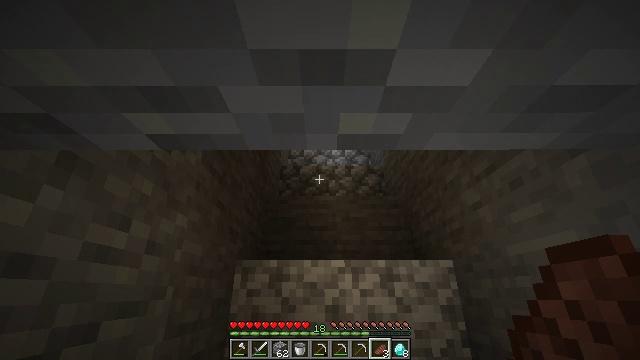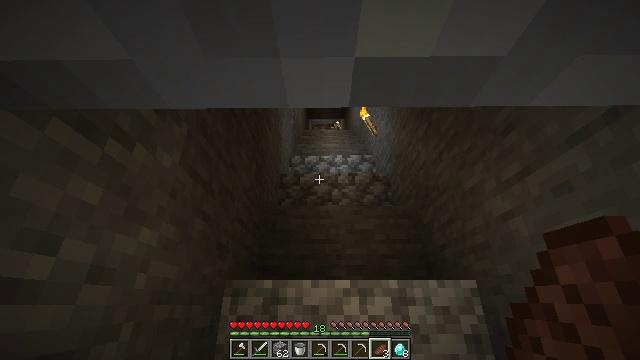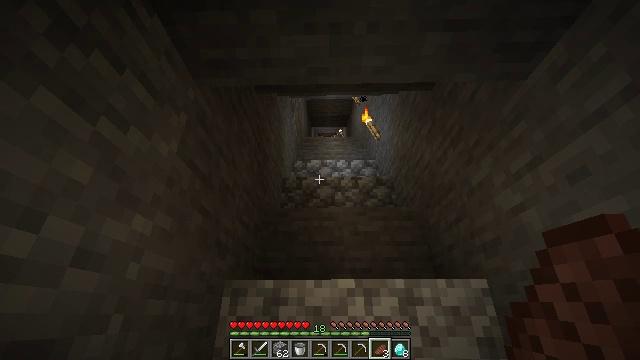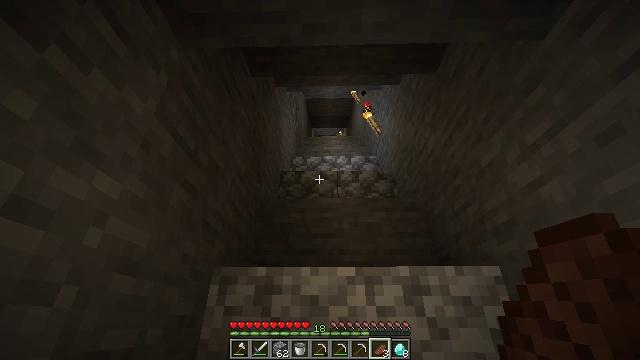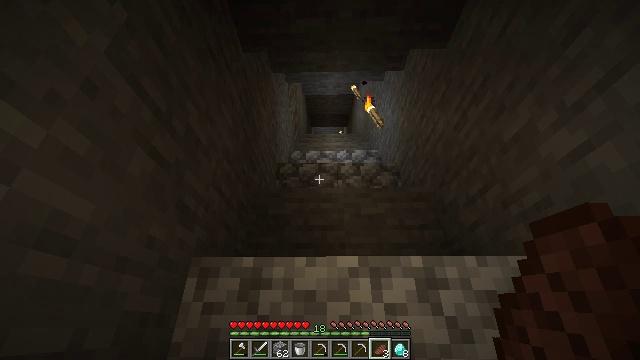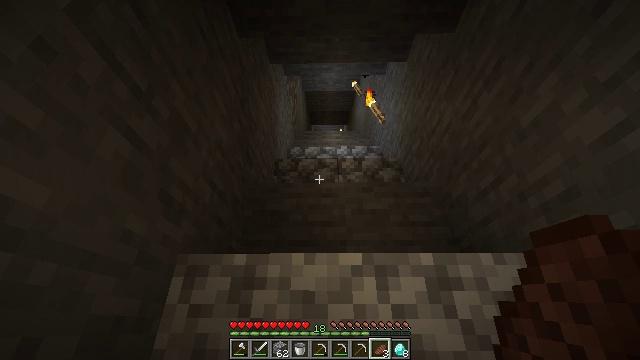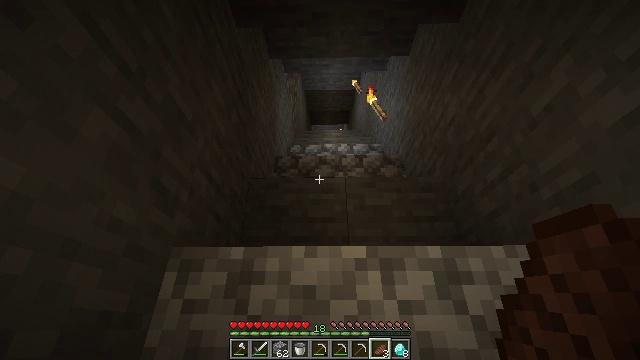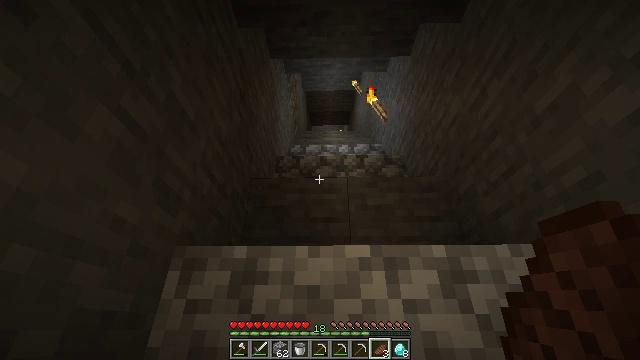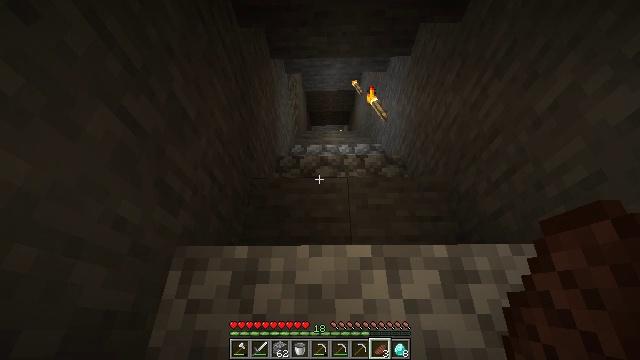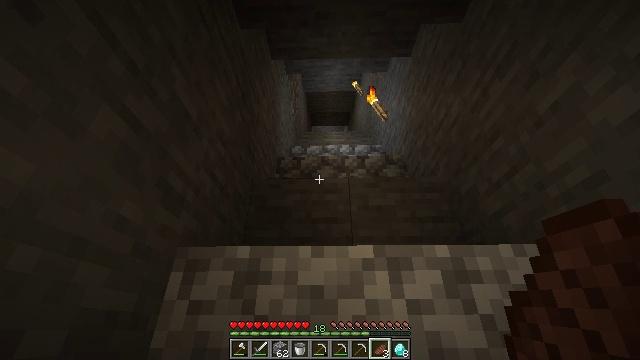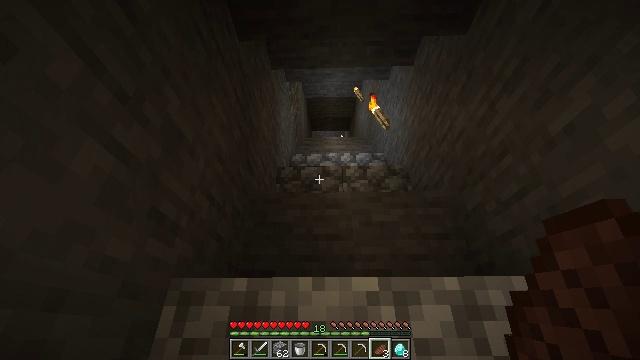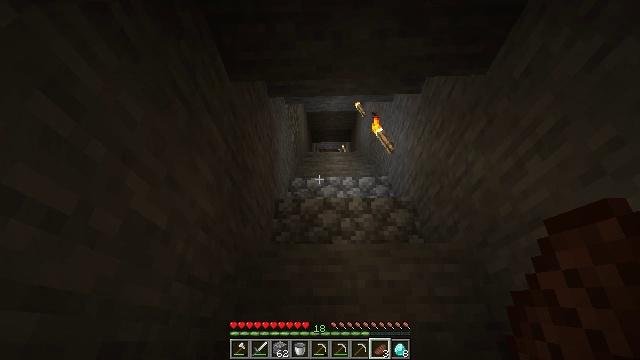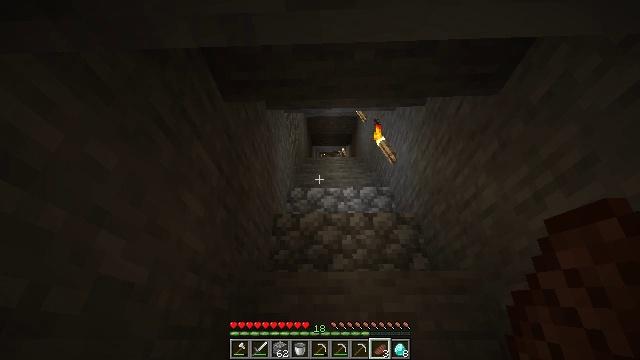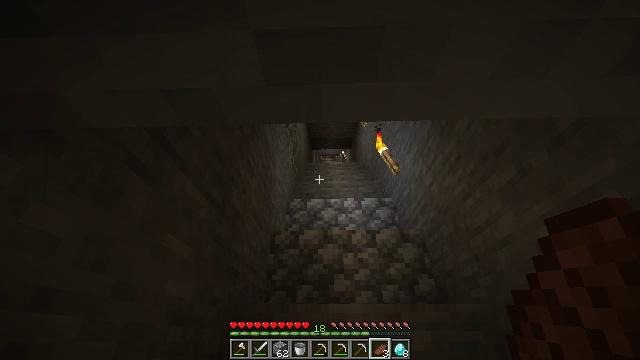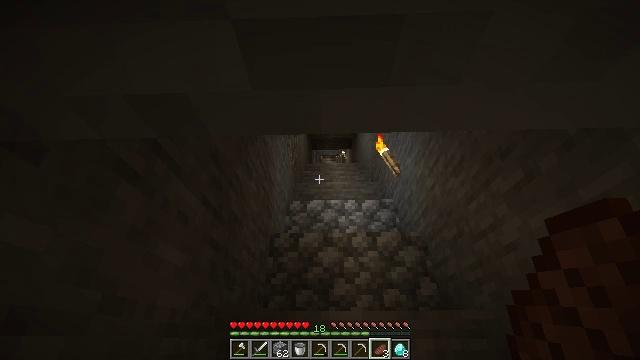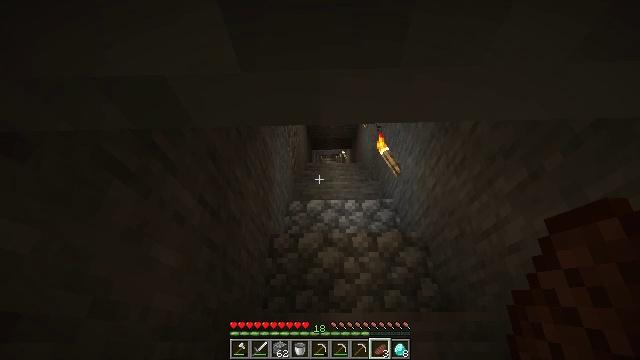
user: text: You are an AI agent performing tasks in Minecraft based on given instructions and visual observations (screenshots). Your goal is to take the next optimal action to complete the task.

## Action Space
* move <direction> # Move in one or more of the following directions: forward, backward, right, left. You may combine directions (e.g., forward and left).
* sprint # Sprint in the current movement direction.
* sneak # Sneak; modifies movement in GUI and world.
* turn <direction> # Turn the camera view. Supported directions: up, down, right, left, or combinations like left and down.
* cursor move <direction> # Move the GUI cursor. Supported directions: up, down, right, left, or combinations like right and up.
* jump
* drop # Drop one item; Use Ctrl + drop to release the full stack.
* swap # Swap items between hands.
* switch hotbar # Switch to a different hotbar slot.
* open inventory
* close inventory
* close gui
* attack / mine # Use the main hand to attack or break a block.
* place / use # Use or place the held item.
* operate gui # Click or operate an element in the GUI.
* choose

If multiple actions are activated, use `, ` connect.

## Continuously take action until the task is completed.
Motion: motion action
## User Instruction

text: Remove a cooked beef from the inventory.
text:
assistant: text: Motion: move forward, turn up, jump
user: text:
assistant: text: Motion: move forward, turn up, jump
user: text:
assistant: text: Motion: move forward, turn up, jump
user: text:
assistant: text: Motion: move forward, jump
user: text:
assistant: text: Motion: move forward, jump
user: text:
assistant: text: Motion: move forward, jump
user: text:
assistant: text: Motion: move forward, jump
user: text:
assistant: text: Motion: move forward, jump
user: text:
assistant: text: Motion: move forward, jump
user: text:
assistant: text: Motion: move forward, jump
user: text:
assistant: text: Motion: move forward, jump
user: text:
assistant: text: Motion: move forward, jump
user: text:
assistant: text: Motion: move forward, jump
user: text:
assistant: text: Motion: move forward, jump
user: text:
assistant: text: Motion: move forward, jump
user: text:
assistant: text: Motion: move forward, jump
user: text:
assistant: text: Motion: move forward, jump
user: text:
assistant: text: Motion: move forward, jump
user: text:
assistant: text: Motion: move forward, jump
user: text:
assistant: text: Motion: move forward, jump
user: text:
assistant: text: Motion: move forward, jump
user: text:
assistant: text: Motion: move forward, jump
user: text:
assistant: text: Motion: move forward, jump
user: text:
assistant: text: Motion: move forward, jump
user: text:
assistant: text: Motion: move forward, jump
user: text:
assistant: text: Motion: move forward, jump
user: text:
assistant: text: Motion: move forward, jump
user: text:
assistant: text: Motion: move forward, jump
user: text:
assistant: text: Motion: move forward, jump
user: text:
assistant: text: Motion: move forward, jump